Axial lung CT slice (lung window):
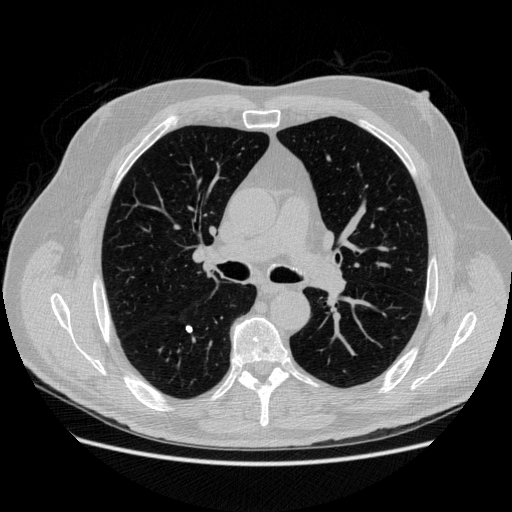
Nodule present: yes
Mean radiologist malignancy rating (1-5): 1